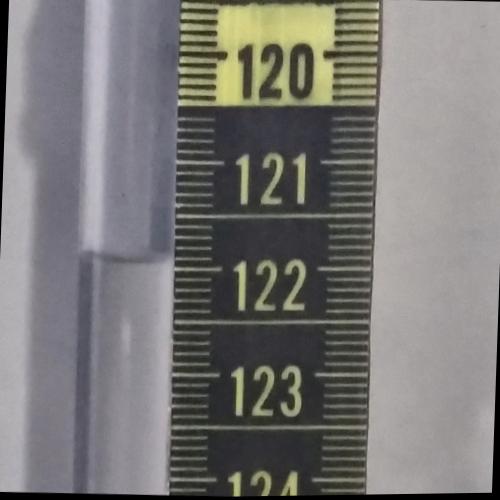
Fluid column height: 121.9 cm